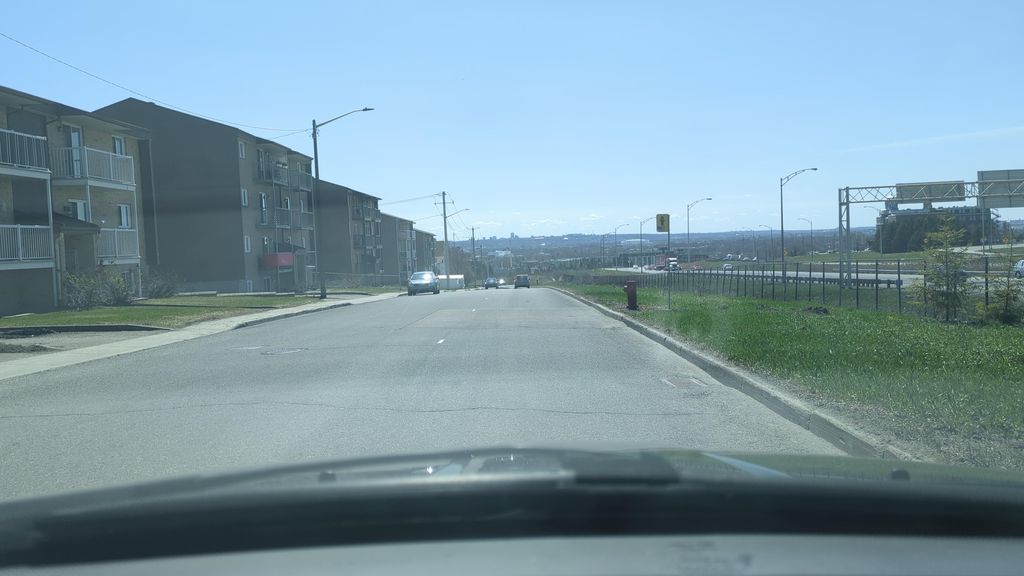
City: quebec_city